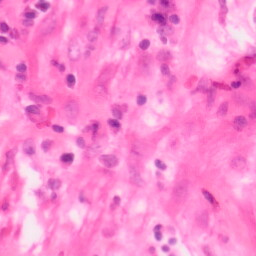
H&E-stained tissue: Colon